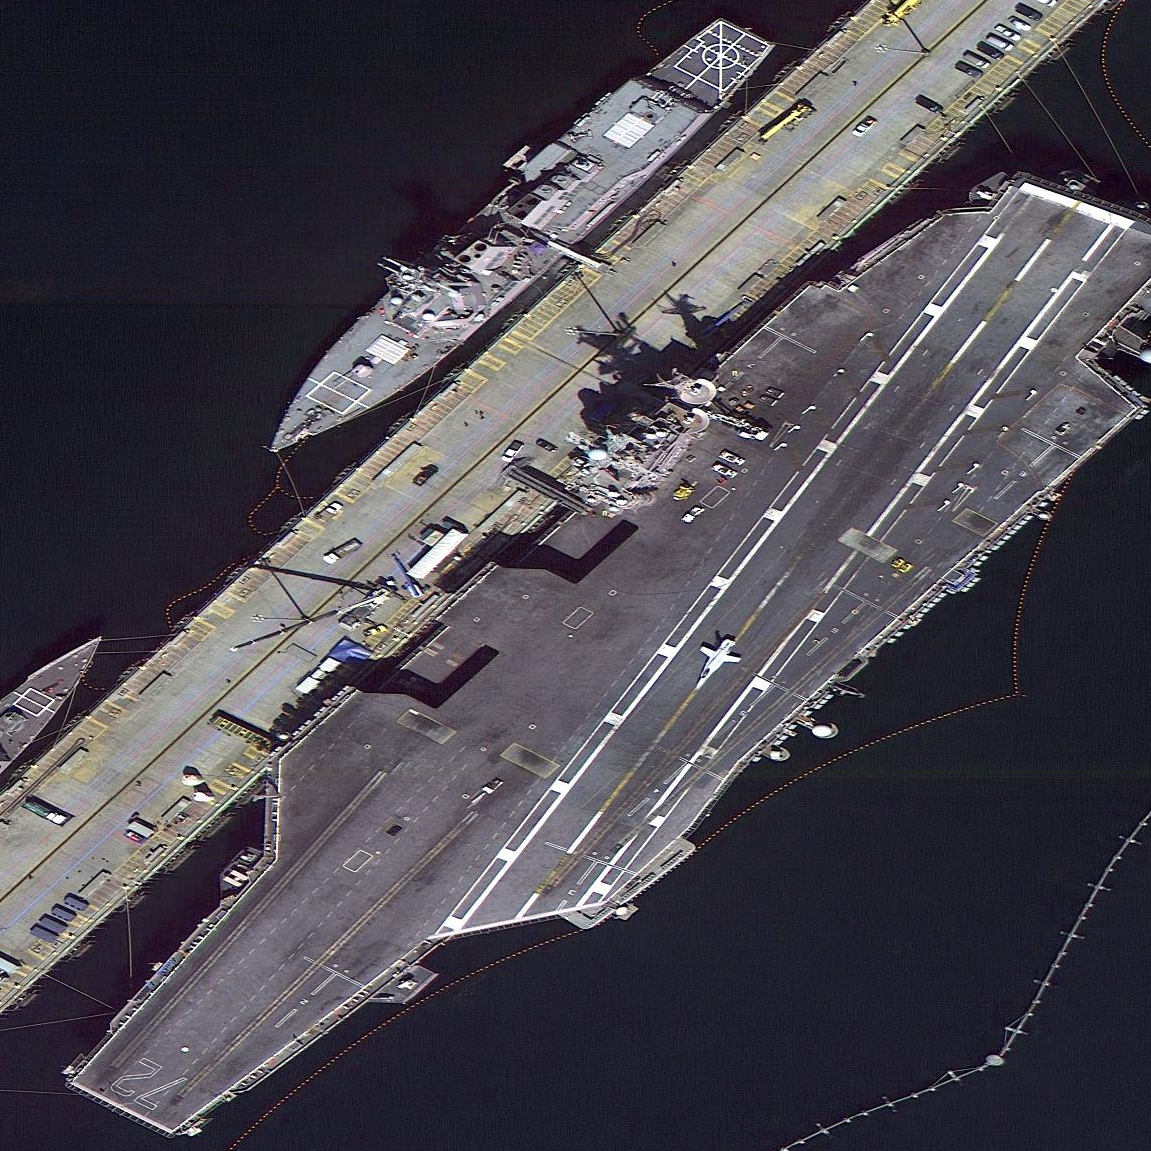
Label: Nimitz-class_aircraft_carrier